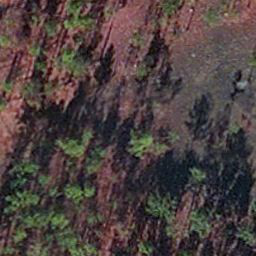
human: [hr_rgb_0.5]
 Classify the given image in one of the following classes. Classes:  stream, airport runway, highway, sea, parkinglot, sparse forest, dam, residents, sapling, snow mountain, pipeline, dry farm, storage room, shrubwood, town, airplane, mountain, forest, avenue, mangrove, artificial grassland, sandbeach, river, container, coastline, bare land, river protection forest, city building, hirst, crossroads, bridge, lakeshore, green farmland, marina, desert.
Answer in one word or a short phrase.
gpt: sapling